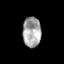
Tissue: skin
Cell type: Epithelial cells
Senescence score: 0.2657
Nuclear area (px): 545
Mean DAPI intensity: 164.31